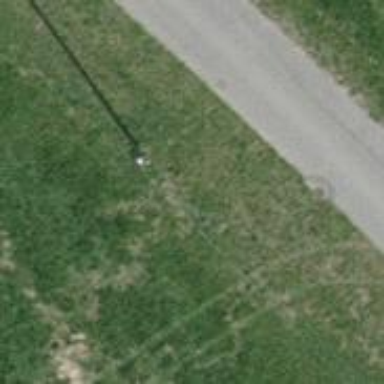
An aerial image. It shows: Straight power pole with straight line management system.